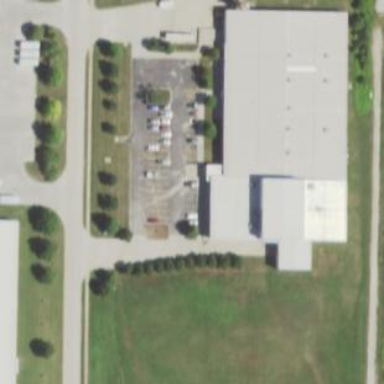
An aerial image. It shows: Industrial building.